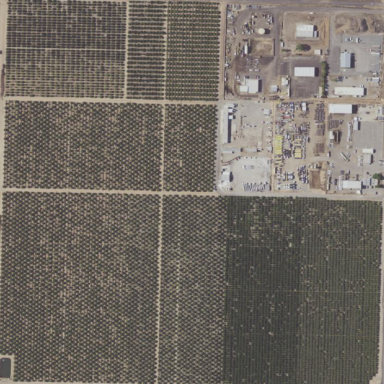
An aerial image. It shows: Almond orchard with rows of almond trees.